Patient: sex M, age 64
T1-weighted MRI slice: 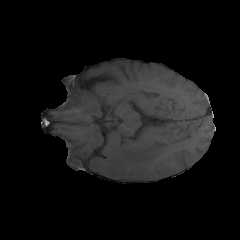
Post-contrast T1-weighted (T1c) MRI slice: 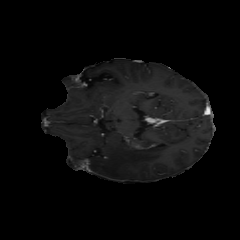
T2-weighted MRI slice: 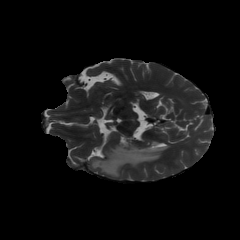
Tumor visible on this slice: yes
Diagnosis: Glioblastoma, IDH-wildtype
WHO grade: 4